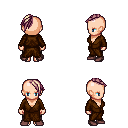
a pixel art fantasy rpg character, female body template, human, light skin, brown robe, gold greaves, white blonde long mohawk hairstyle, maroon shoes, four views (front, back, left, right), 2x2 character sprite sheet, small pixel art, hard edges, no anti-aliasing